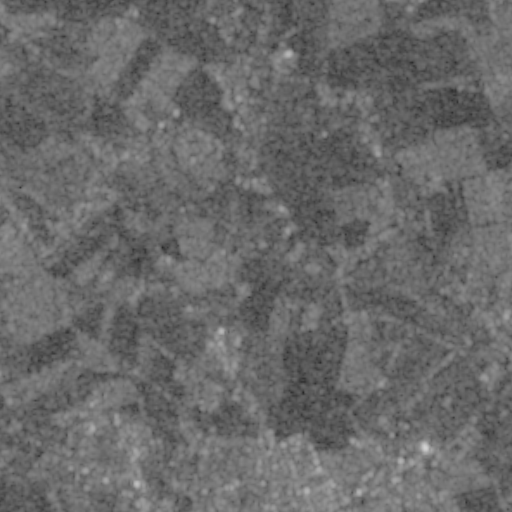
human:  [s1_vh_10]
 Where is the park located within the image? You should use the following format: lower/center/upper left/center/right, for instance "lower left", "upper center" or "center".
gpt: The park is located in the upper center of the image.
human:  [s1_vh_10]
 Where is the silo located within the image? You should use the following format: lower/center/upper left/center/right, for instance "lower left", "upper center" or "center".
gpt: The silo is located in the upper of the image.
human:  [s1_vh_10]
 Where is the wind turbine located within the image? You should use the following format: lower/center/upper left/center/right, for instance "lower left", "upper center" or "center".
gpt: The wind turbine is located in the upper right of the image.
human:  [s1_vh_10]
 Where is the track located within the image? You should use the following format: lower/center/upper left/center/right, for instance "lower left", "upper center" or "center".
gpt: There is no track in the image.

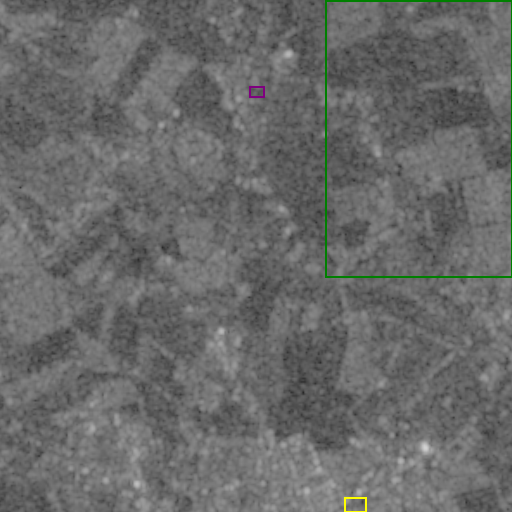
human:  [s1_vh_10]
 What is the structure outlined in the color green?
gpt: The structure outlined in green is a crop field.
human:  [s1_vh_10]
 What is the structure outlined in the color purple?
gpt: The structure outlined in purple is a park.
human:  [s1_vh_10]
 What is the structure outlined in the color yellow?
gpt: The structure outlined in yellow is a parking lot.
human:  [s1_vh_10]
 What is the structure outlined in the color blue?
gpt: There is no blue outline.